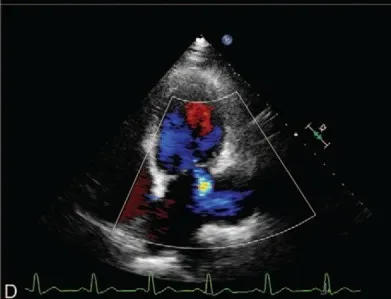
Transthoracic echocardiograms. 4-chamber. Views showing a 8.4 x 6.8 x 4.3-cm size mass communicating to LA and the presence of mild mitral regurgitation. AAO = ascending aorta, LA = left atrium, LAA = left atrial appendage, LV = left ventricle, RA = right atrium, RV = right ventricle.
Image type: radiology (ultrasound)